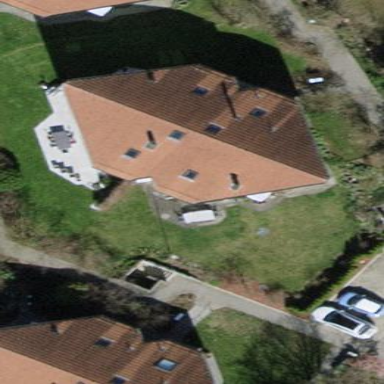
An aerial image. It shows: Building with pitched roof.